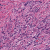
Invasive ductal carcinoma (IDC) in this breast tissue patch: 1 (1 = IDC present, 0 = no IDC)